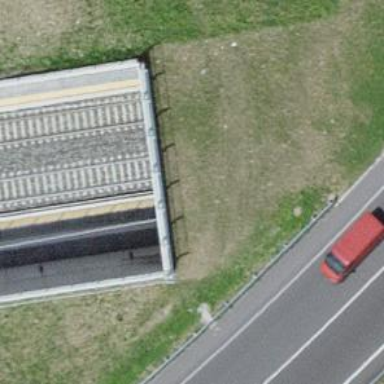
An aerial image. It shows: Railway tunnel with one electrified track and contact lines.